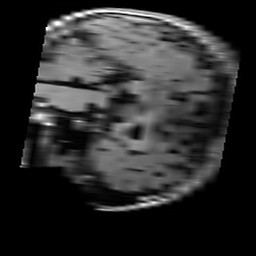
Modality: T1w
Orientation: sagittal
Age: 21
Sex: female
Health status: healthy
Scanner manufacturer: siemens
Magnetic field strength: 3 T
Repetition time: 4.1 s
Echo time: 0.0085 s